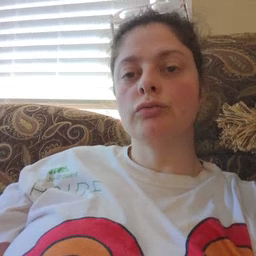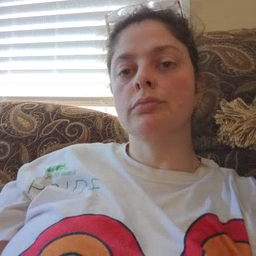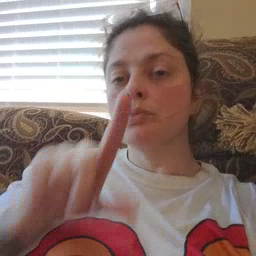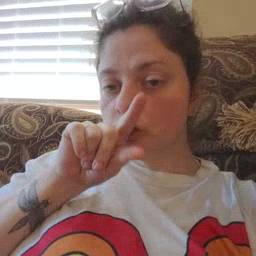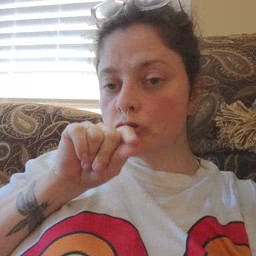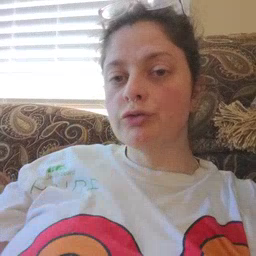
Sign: bird